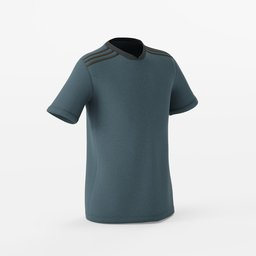
Label: people